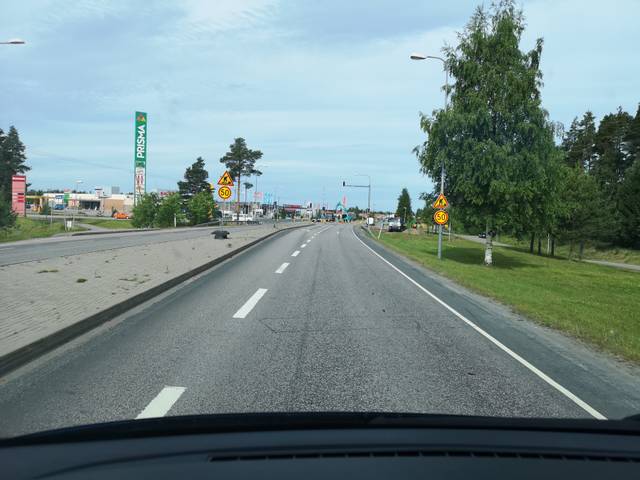
Region: Finland
Coordinates: 64.064, 24.562